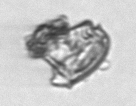
Label: detritus_transparent